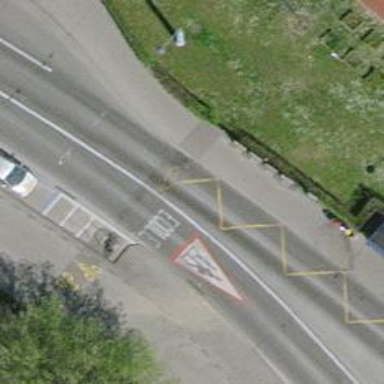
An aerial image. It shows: Bus stop for trolleybuses with designated stop position for public transport.